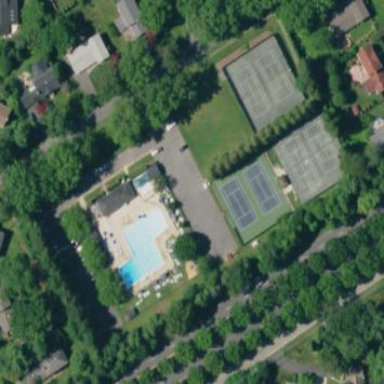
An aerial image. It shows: Sports centre with facilities for swimming and tennis.